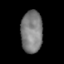
Tissue: skin
Cell type: Epithelial cells
Senescence score: 0.9378
Nuclear area (px): 892
Mean DAPI intensity: 125.682